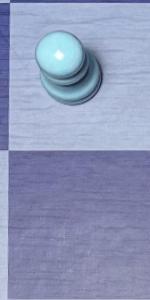
Label: Empty